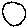
Label: circle